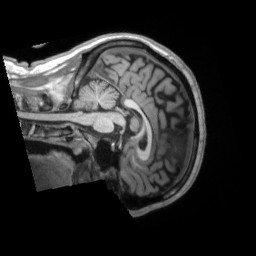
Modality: T1w
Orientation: sagittal
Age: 33
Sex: male
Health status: ill
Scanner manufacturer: siemens
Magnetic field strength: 3 T
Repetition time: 2.2 s
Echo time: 0.00157 s